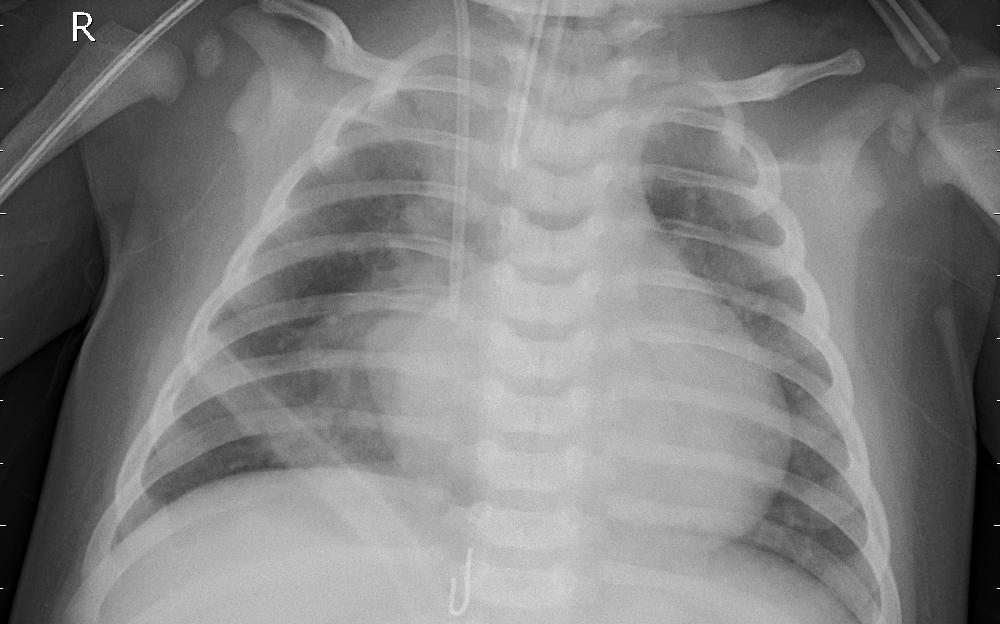
Diagnosis: PNEUMONIA